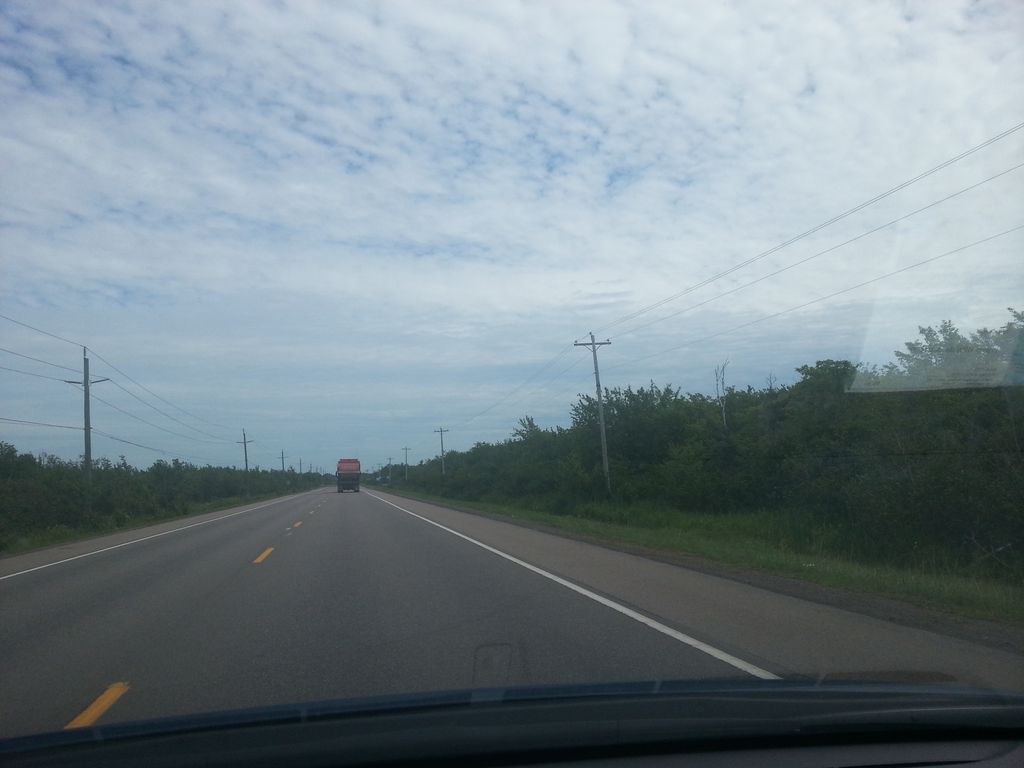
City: charlottetown